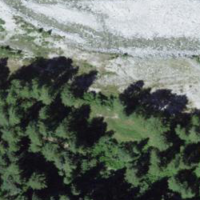
EUNIS habitat code: 26
Species observed at this site:
Oxalis acetosella